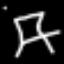
Label: hourglass